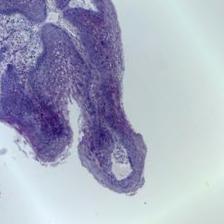
Diagnosis: Normal